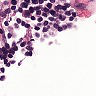
Metastatic tissue present: no